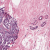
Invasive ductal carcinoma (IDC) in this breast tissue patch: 0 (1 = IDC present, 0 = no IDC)